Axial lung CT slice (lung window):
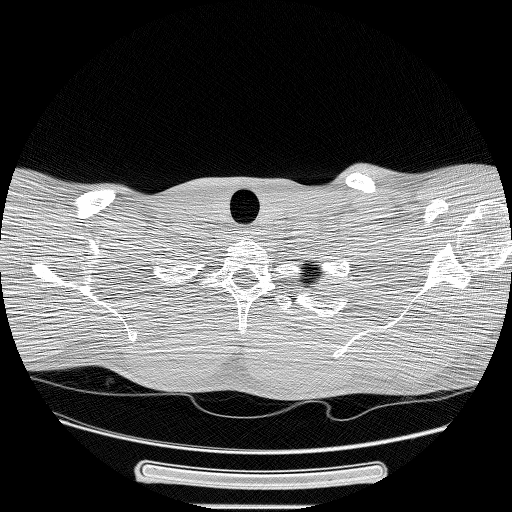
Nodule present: no